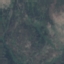
Land use / land cover class: HerbaceousVegetation